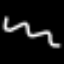
Label: squiggle